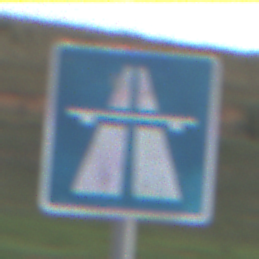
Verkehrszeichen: Autobahn
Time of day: SunriseSunset
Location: Outdoor (RoadRail)
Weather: PartlyCloudy
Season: NotSpecified
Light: Natural